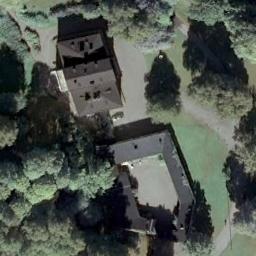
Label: palace